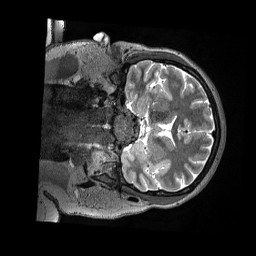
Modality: T2w
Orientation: coronal
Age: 29
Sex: female
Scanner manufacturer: siemens
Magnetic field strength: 3 T
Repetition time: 3.2 s
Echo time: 0.562 s